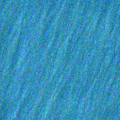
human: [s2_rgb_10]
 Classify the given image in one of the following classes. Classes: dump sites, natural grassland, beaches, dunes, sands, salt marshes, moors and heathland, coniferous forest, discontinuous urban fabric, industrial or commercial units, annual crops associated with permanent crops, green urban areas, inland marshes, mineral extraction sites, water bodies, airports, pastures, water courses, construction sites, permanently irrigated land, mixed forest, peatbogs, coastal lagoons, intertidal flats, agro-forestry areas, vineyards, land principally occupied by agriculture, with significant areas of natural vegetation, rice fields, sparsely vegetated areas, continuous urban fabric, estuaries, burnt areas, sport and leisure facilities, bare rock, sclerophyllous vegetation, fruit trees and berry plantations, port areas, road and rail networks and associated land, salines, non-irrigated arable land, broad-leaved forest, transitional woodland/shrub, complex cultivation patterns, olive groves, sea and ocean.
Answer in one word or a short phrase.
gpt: sea and ocean